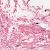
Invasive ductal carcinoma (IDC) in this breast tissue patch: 0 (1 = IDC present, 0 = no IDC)